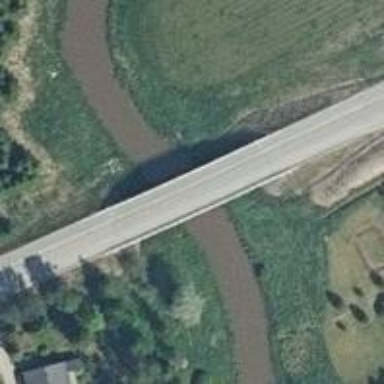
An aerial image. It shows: Residential road with bridge.